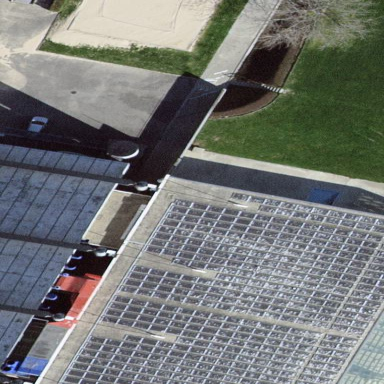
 consisting of solar photovoltaic panels."